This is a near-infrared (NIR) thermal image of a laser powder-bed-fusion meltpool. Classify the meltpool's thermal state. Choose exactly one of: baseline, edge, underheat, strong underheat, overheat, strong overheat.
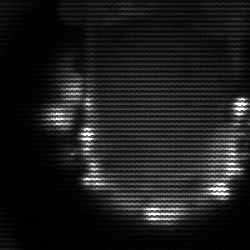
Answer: baseline